Question: When I paste my OpenAPI definition into the SwaggerHub editor, it shows the "duplicate mapping key" error. If I add some spaces, then an indentation error is shown. How to fix these errors?
Here is my OpenAPI YAML code:
'''
paths:
/widgets/home-page:
get:
tags:
- home Page APIs sfssf
description: asd
operationId: getwidgets
responses:
'200':
description: home page catregories widgets
content:
application/json:
schema:
type: array
items:
type: string
format: https://api.inspireuplift.com/api/v1/widgets/home-page
'''

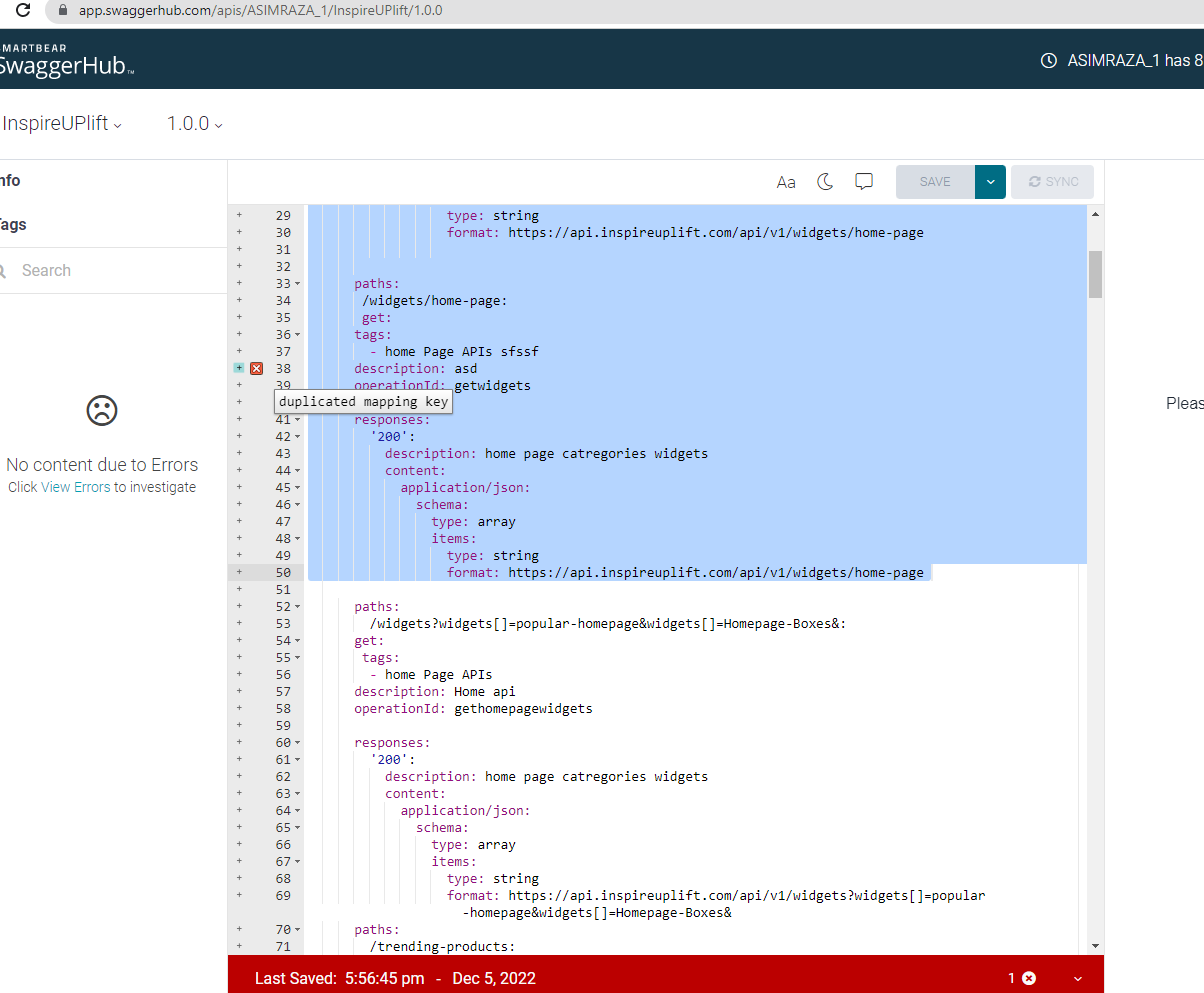
Answer: There are indentation errors and structural errors in your OpenAPI YAML. Specifically, there should be just one 'paths' section at the root level, with individual paths listed inside it, like so:
'''
paths: # <-----
/widgets/home-page: # <-----
get: # <-----
tags:
- home Page APIs sfssf
description: asd
operationId: getwidgets
responses:
'200':
...
/trending-products: # <-----
get: # <-----
tags: # <-----
- ...
description: ...
...
'''
Pay attention to the structure and indentation in this example and fix your definition accordingly.
See the <URL> guide on swagger.io for more details.